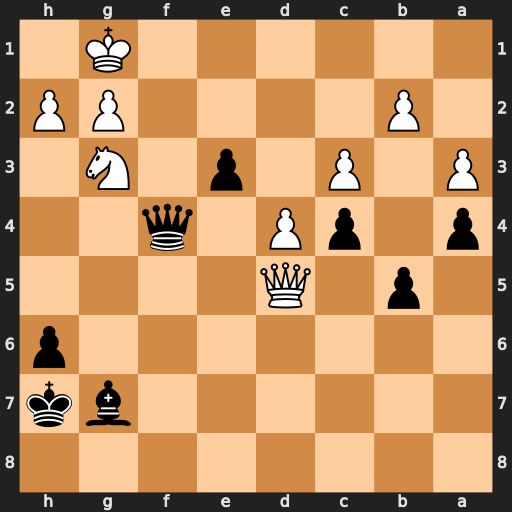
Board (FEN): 8/6bk/7p/1p1Q4/p1pP1q2/P1P1p1N1/1P4PP/6K1
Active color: b
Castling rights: -
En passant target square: -
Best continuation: Qf2+ Kh1 Qe1+ Nf1 Qxf1#